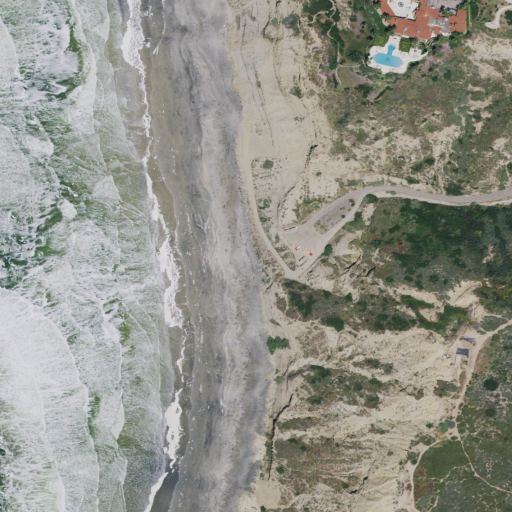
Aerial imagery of beach in California named Torrey Pines City Beach containing open water, shrub, low intensity development, medium intensity development, grassland, herbaceous wetlands, high intensity development, barren land, woody wetlands, and open development